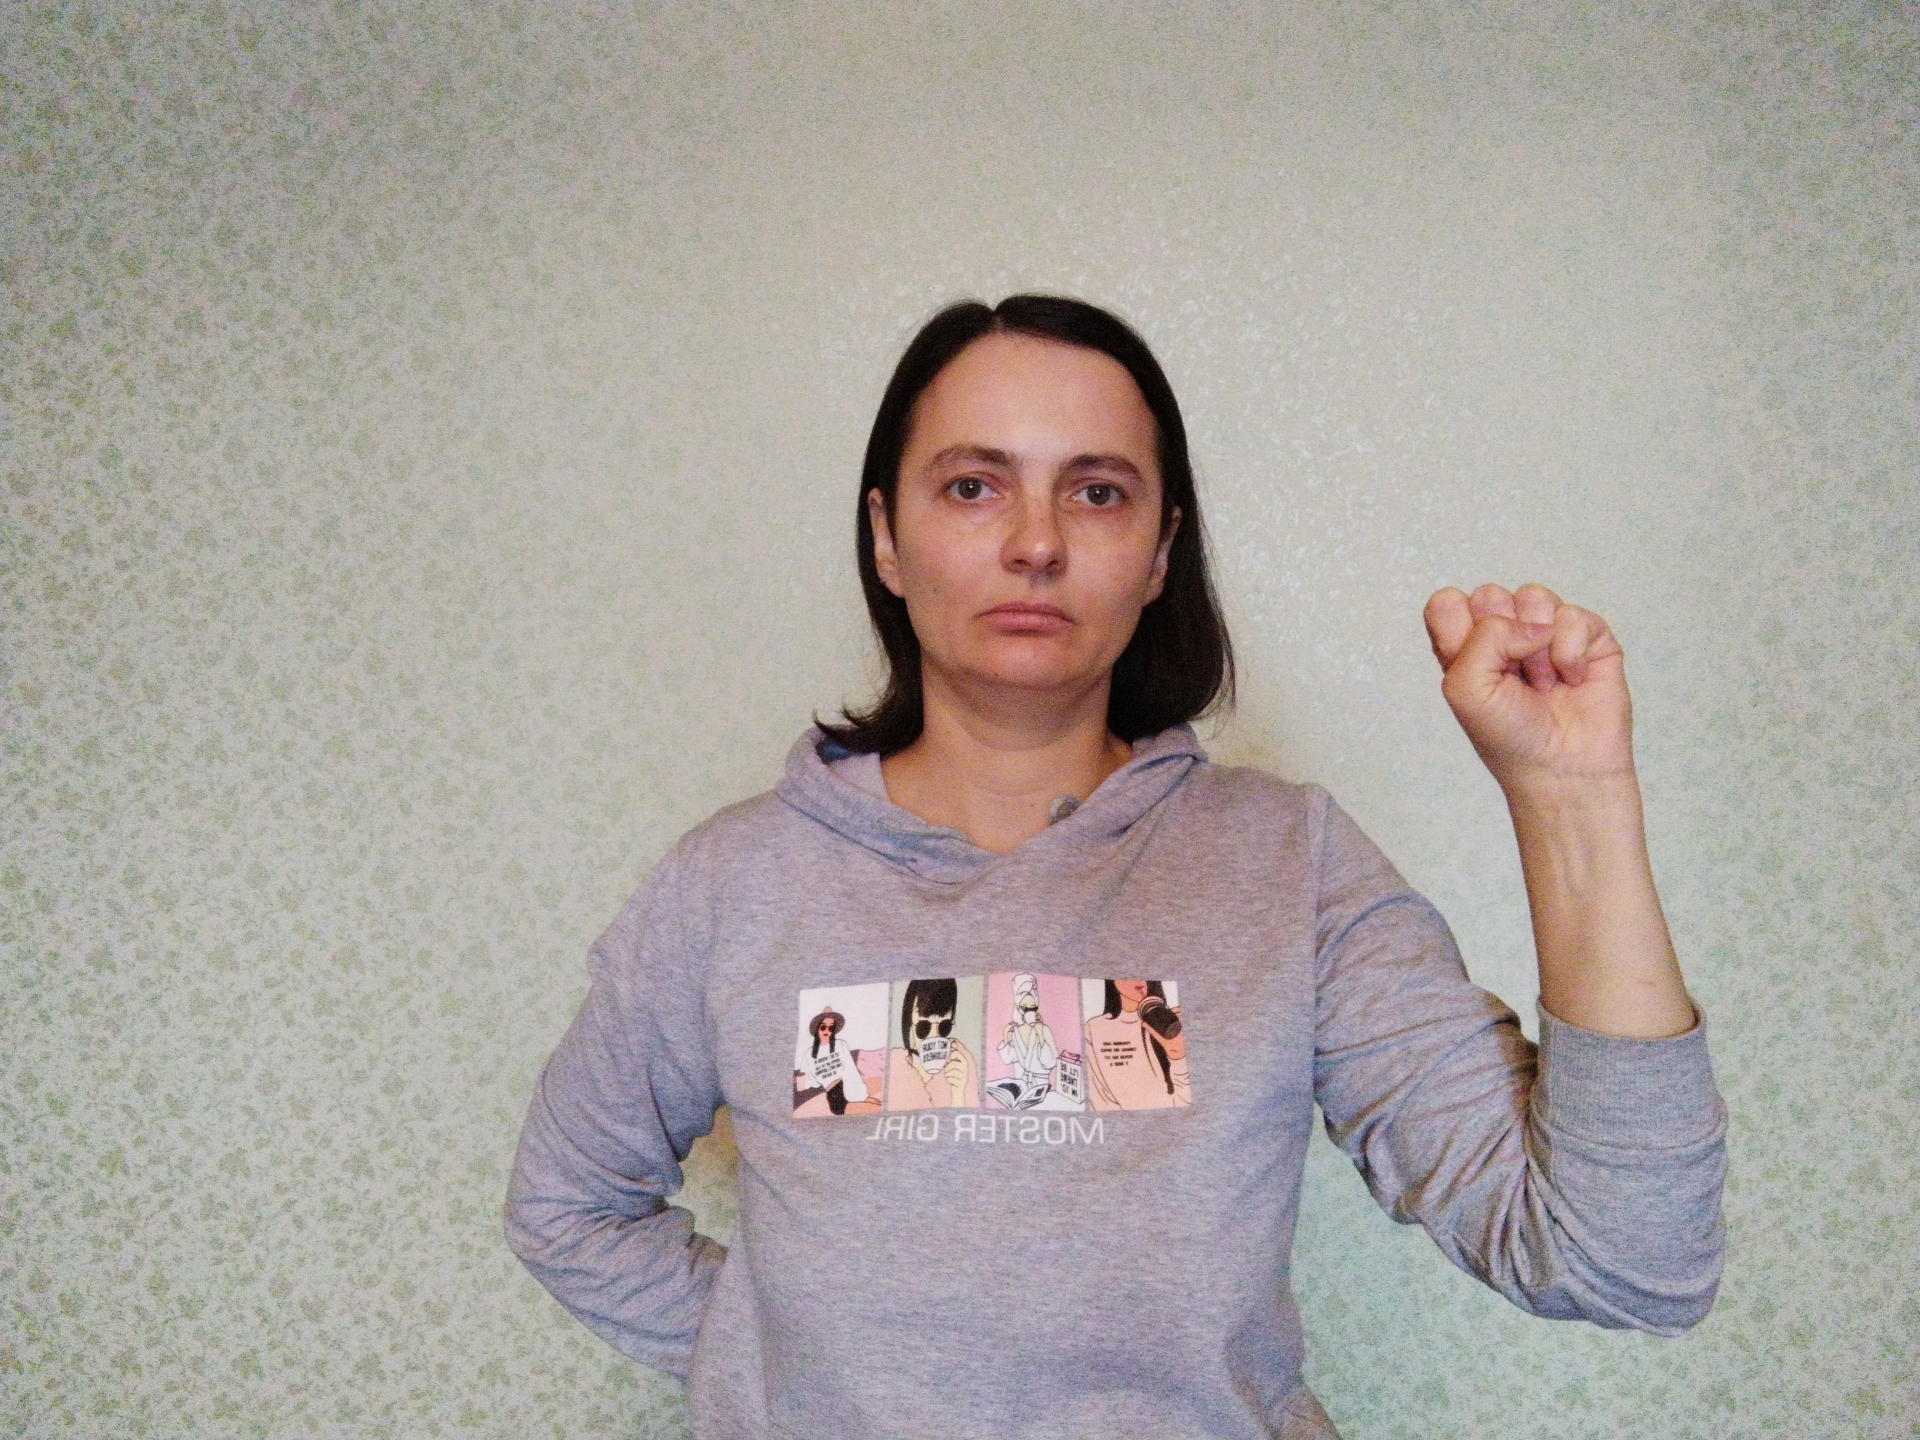
Label: noise